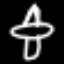
Label: airplane